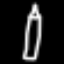
Label: pencil